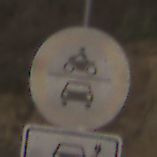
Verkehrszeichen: VerbotKraftfahrzeuge
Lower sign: MehrspurigeFahrzeugeFrei11
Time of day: Dawn
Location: Outdoor (RoadRail)
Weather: Clear
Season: NotSpecified
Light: Natural